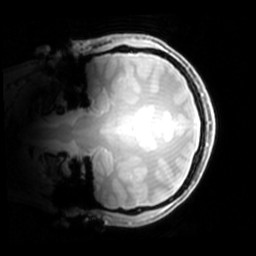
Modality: PDw
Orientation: coronal
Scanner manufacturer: philips
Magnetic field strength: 7 T
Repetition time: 0.008 s
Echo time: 0.001974 s